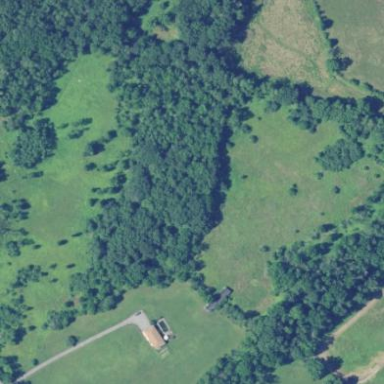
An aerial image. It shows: Pasture used as meadow.